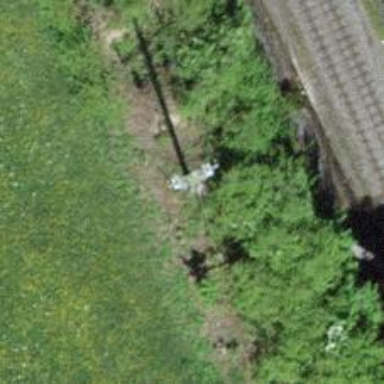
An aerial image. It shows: Tower supporting overhead line endpoint.